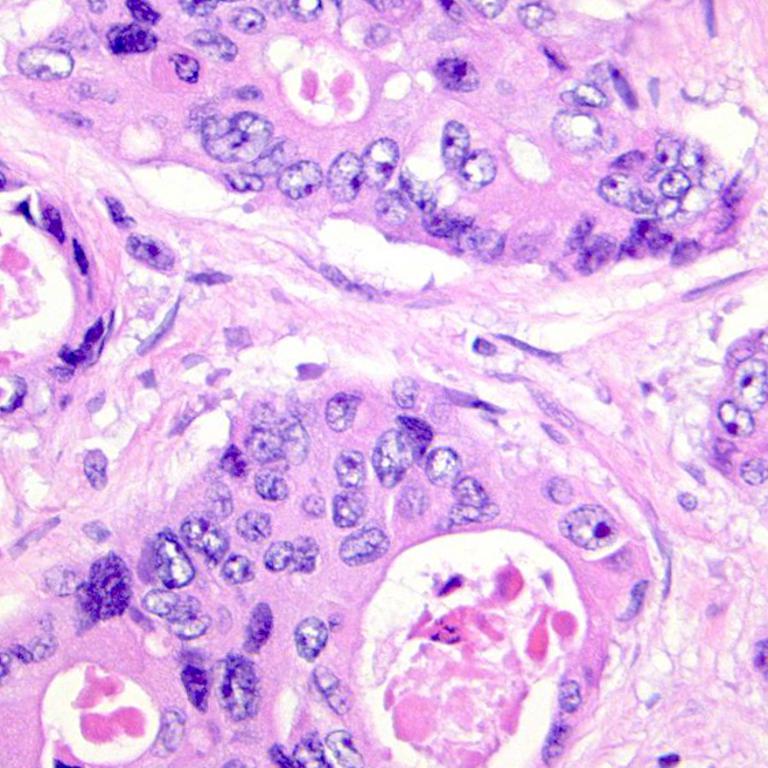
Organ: colon
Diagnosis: adenocarcinomas